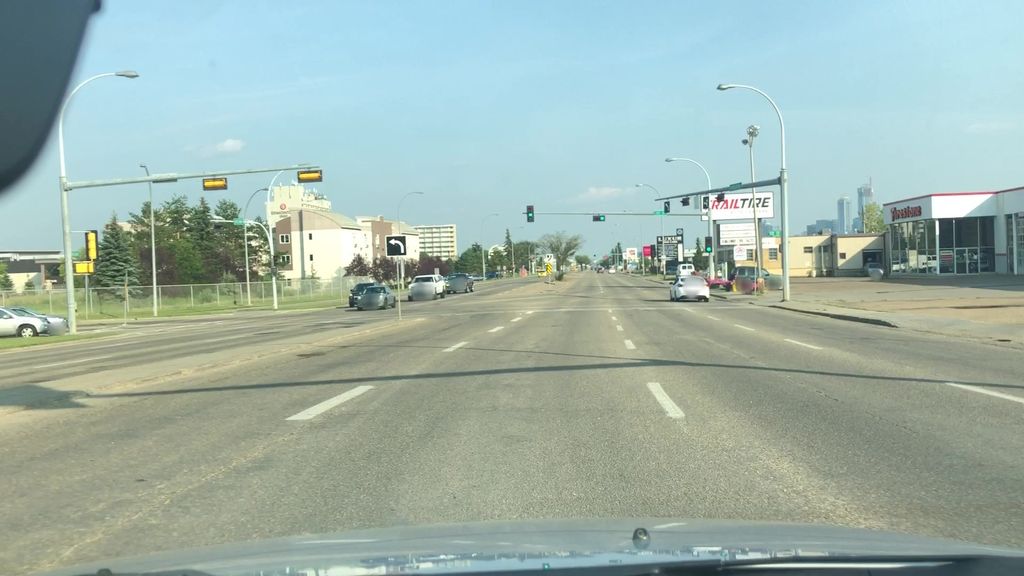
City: edmonton